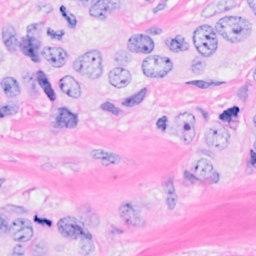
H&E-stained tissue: Breast